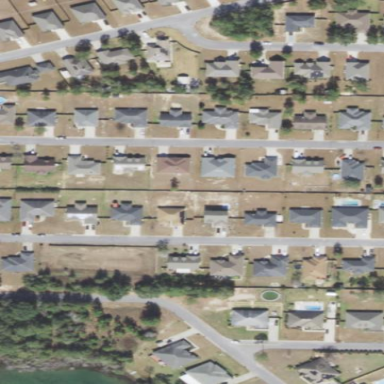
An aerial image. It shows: This residential area consists of single-family homes.